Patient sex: M
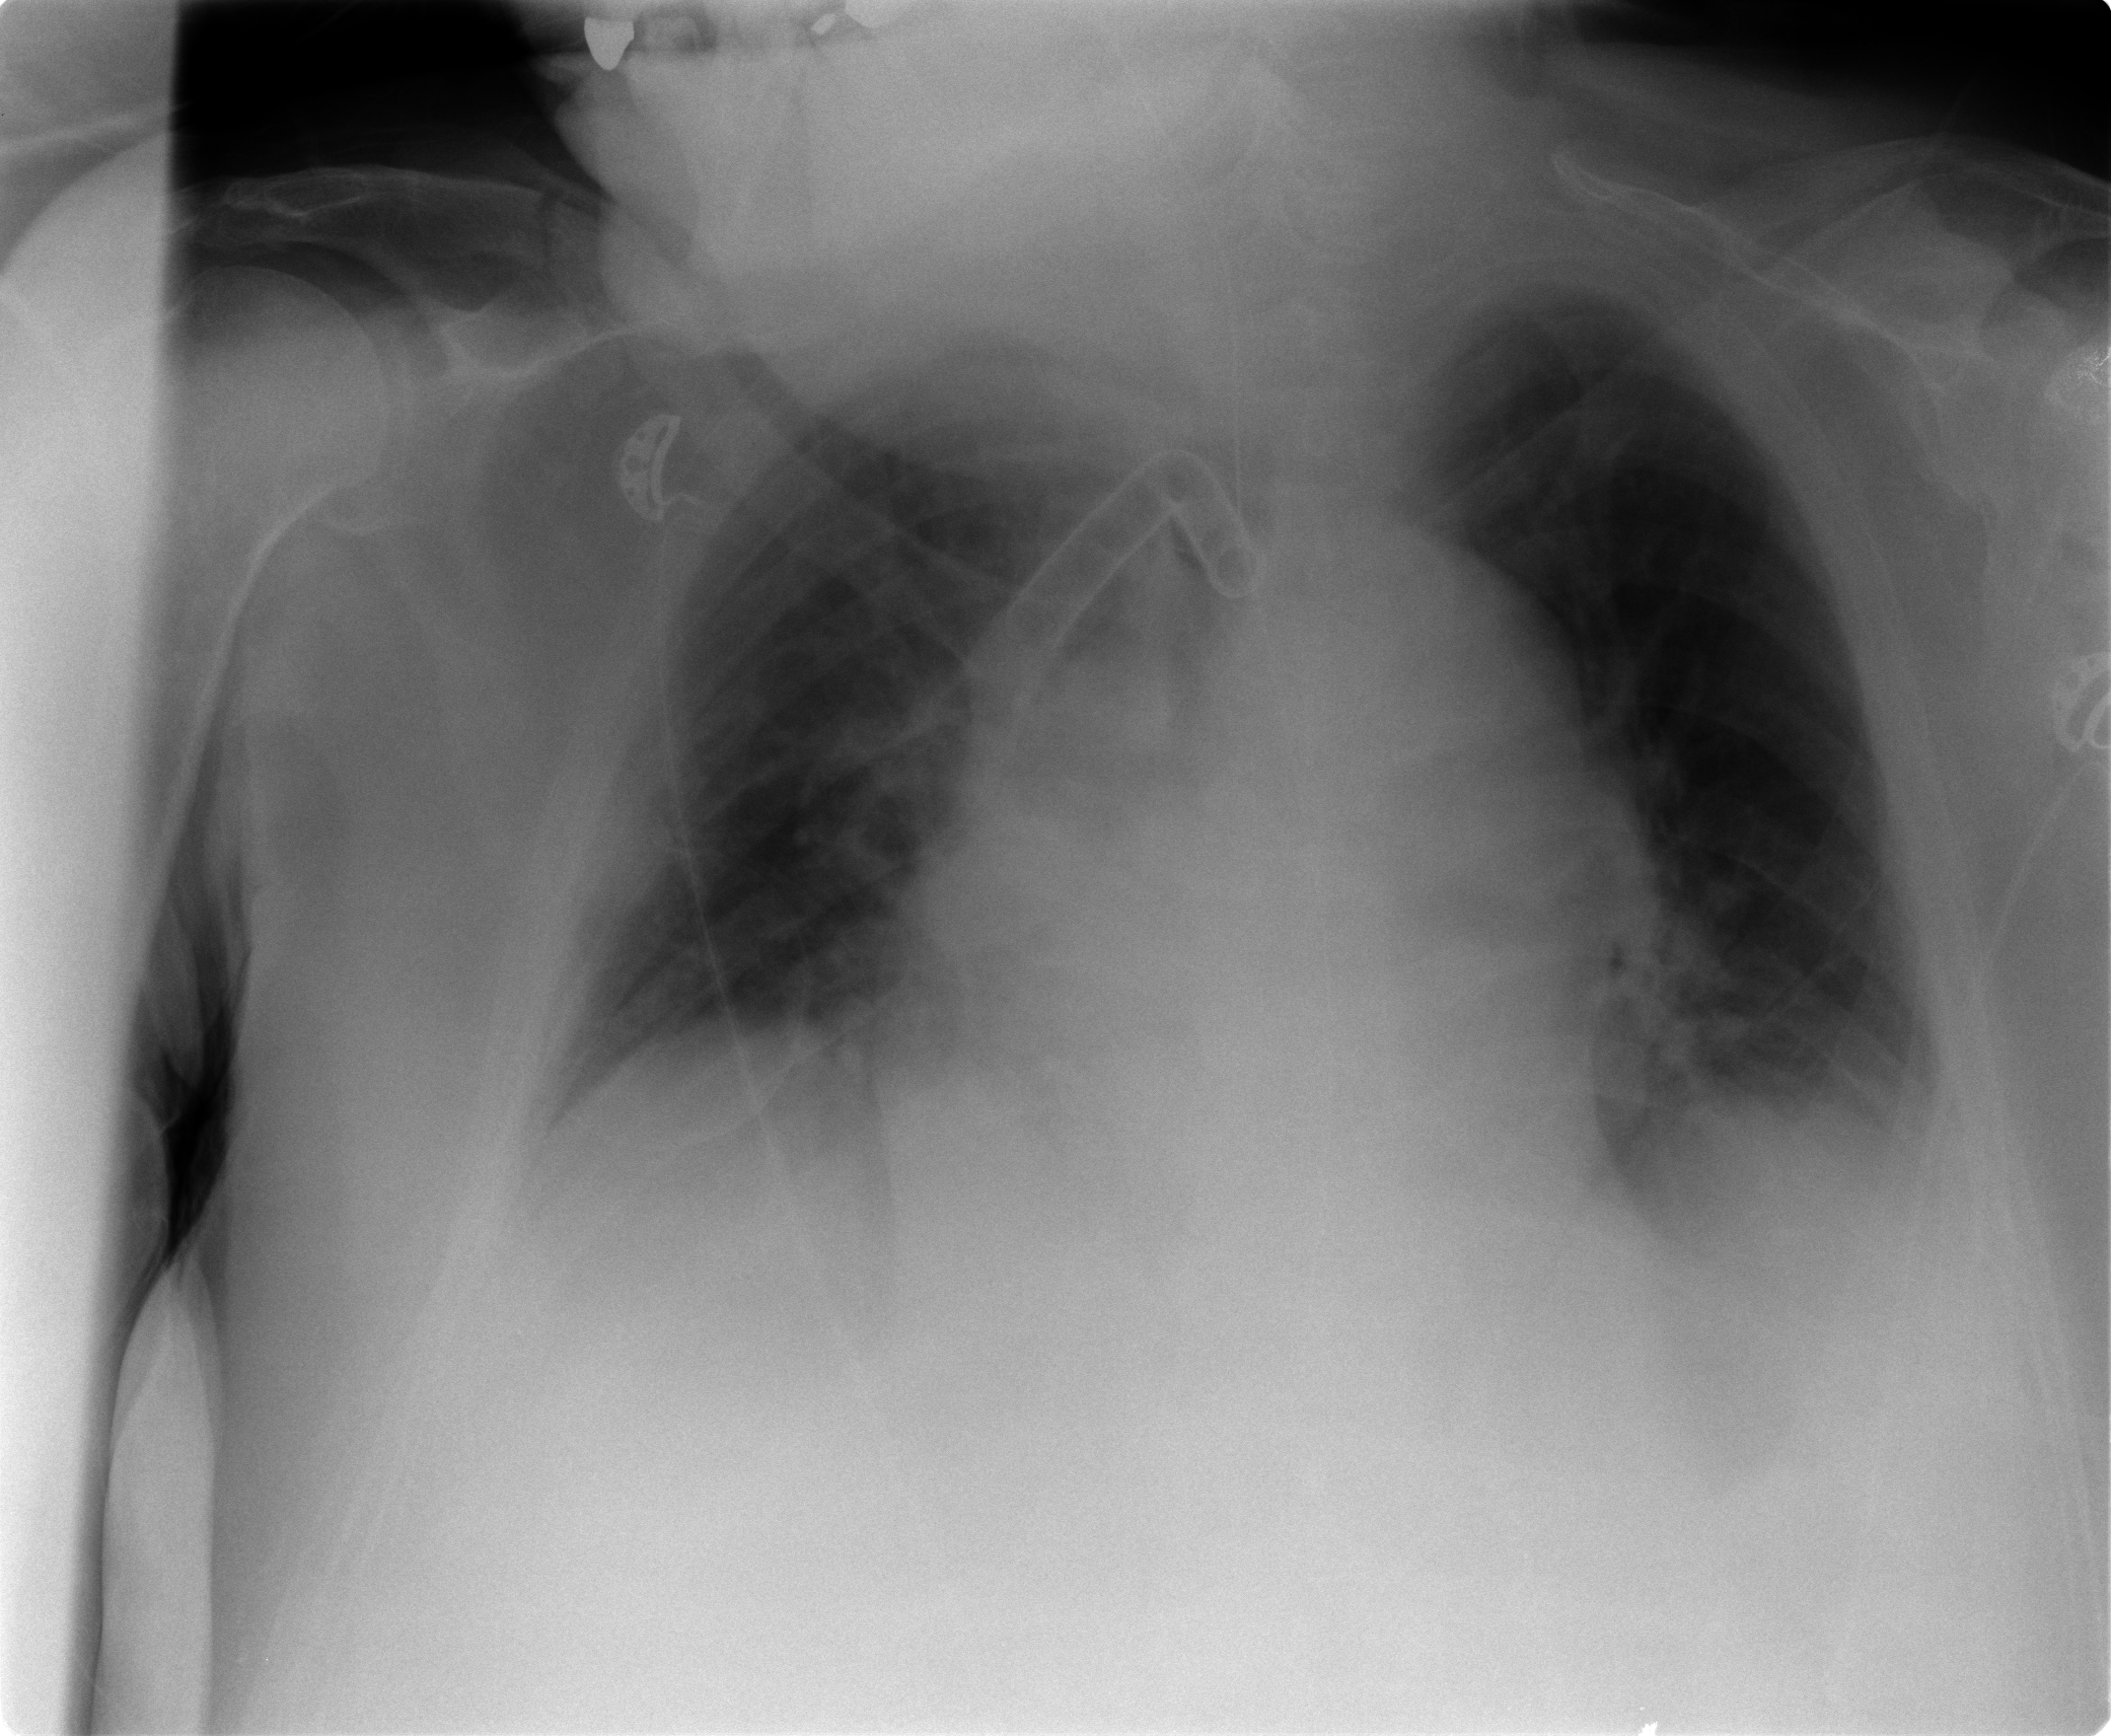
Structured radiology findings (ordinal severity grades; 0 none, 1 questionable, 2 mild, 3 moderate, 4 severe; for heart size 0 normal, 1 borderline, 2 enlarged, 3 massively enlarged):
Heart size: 2
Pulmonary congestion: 2
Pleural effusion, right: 1
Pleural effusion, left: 2
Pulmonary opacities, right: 1
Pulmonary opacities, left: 0
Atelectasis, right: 2
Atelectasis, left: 2